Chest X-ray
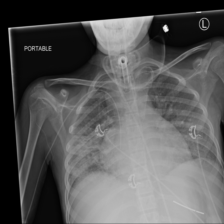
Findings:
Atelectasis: negative
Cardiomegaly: negative
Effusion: negative
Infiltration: positive
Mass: negative
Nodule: negative
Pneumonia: negative
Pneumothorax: negative
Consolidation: negative
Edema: negative
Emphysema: negative
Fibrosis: negative
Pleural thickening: negative
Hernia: negative